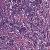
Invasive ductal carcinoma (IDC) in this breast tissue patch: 1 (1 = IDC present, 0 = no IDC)